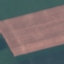
Land use / land cover: AnnualCrop